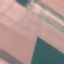
Label: AnnualCrop